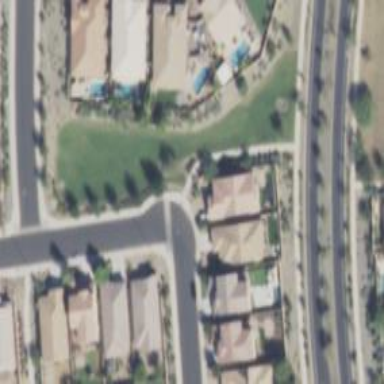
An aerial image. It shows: Residential road.